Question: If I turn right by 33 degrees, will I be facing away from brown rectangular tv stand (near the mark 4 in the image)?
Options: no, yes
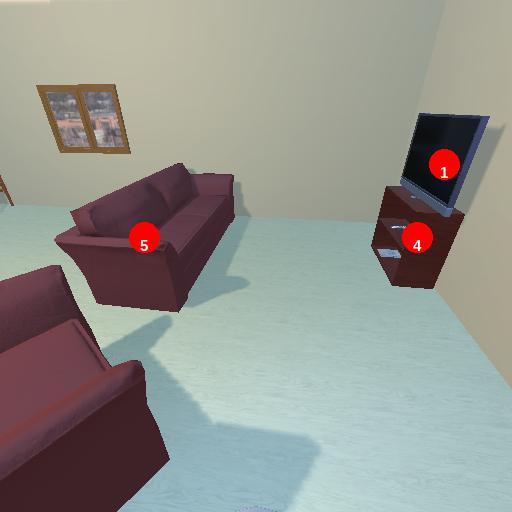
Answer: no